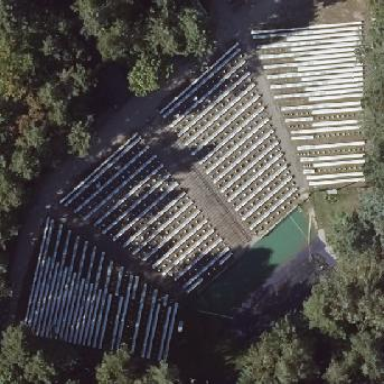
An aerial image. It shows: Bleachers on leisure land.